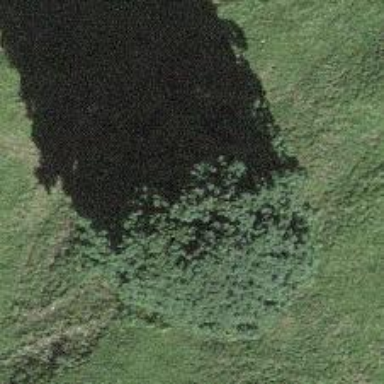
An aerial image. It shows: Beautiful tree in nature.